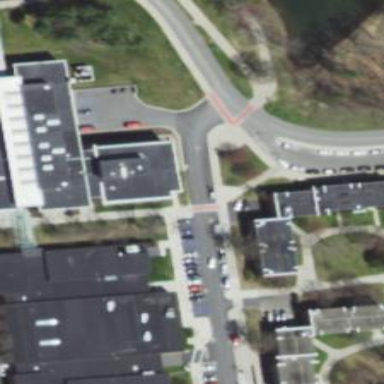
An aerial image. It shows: College building.